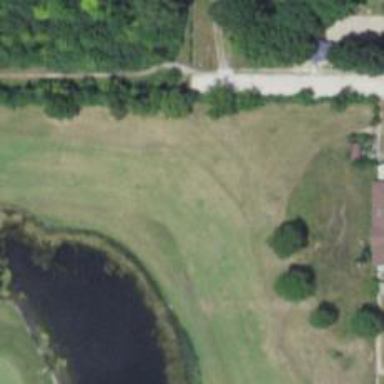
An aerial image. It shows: View of golf hole.